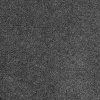
Atmospheric dust classification: dusty